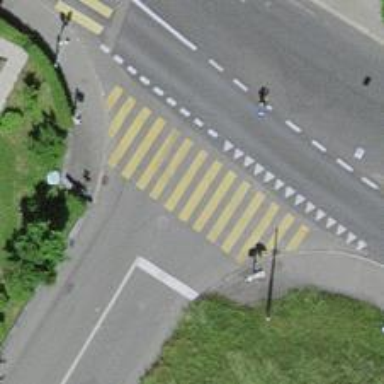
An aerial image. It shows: Crossing with traffic signals.